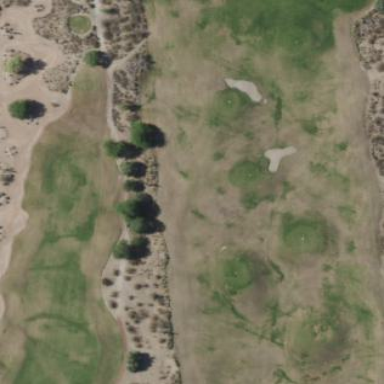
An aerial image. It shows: Rough grassy area used for golf.